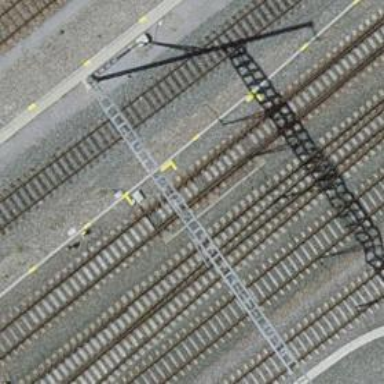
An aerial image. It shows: Single railway track with electrification through contact line.